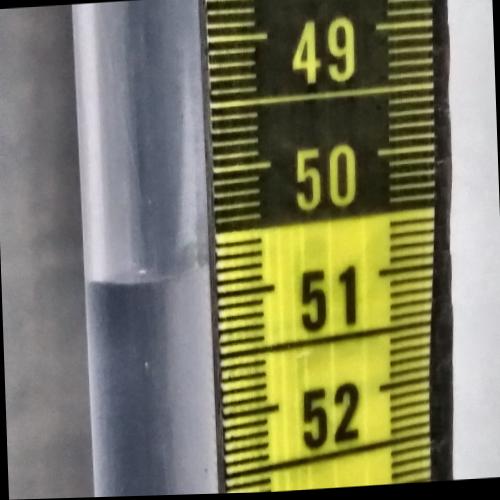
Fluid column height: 50.8 cm